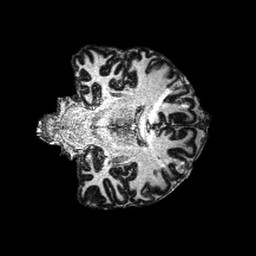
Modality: MP2RAGE
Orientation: coronal